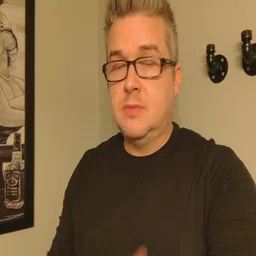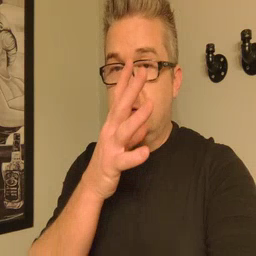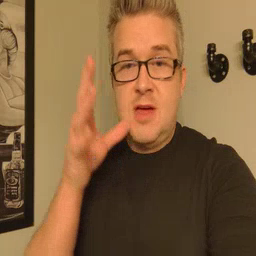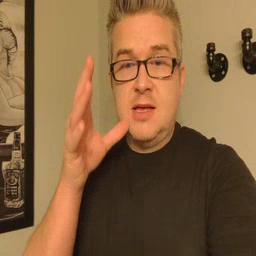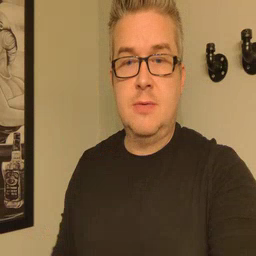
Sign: farm